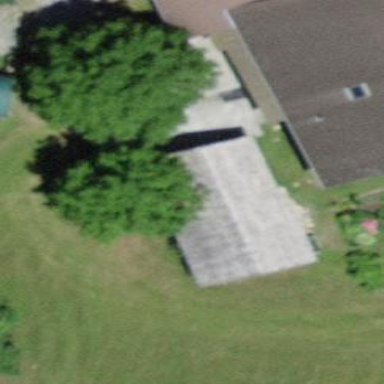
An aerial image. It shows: Shed building.